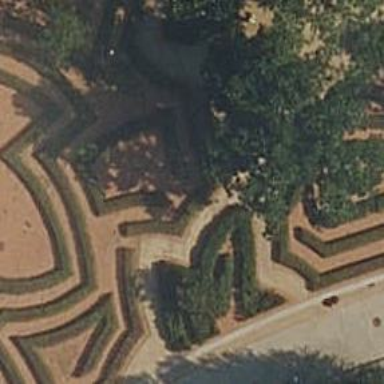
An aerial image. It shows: Hedge acting as barrier.